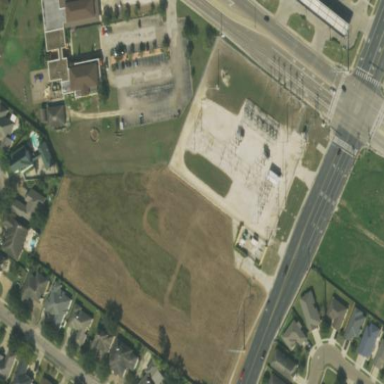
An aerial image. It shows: Distribution substation surrounded by fence.